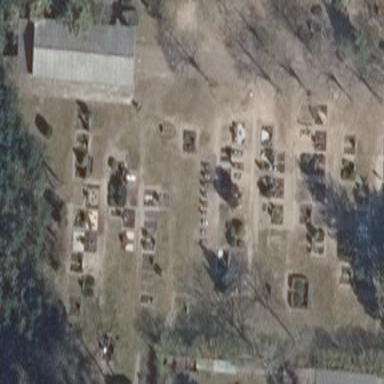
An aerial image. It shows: Cemetery.